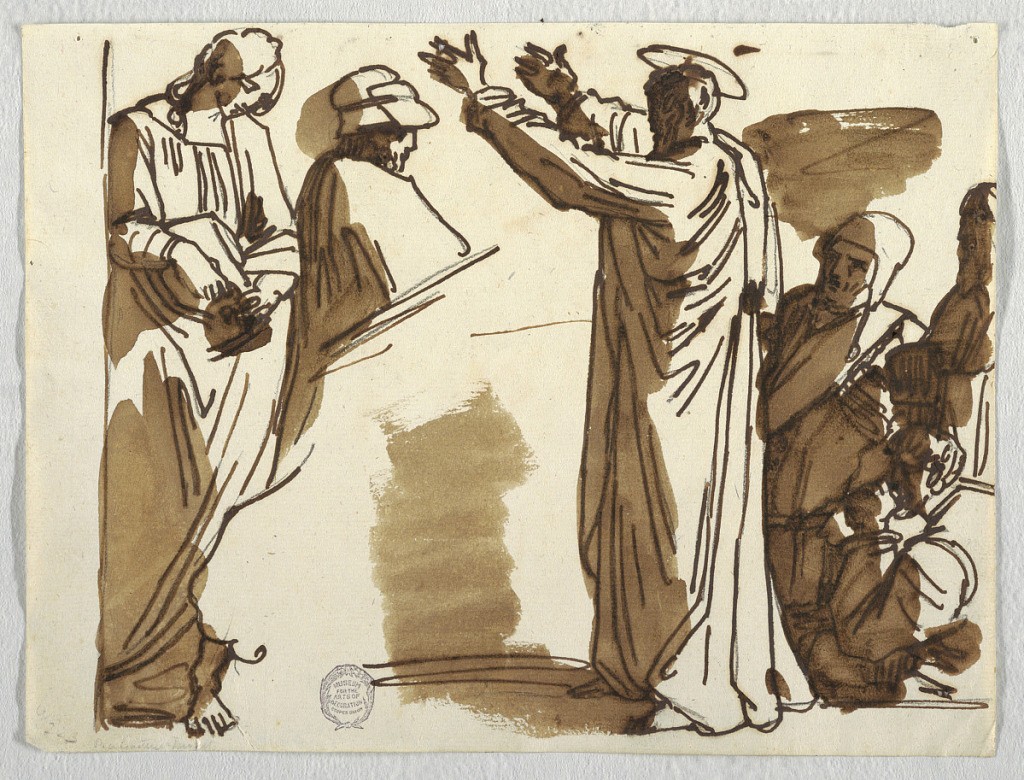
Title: Cartoons of Death of Ananias and St. Paul, after Raphael
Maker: Felice Giani, Italian, 1758–1823
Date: ca. 1820
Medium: Pen and dark ink, brush and sepia wash over traces of graphite on laid paper
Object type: Drawing
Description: A haloed figure gestures to a woman and two men.